Question: So currently I have an Array here, and I want to make some modification of the last item and push it back it. Here I have this code: (example is simplified)
'''
var array = [
[ [0,1,2], [3,4,5] ]
];
//other stuff...
var add = array[0].slice(); //to clone the array (but not working as expected)
add[0][0] = 10;
array.push(add);
console.log(array);
'''
And here's the result

As you can see, both the 1st and 2nd item have its first item changed to '10'. How can I solve this problem? I have already cloned the array.
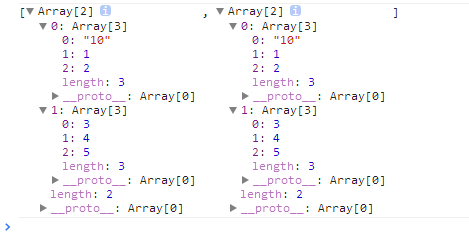
Answer: <URL>.